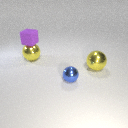
small blue metal sphere in front of large yellow metal sphere